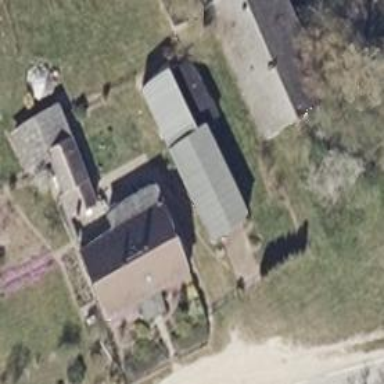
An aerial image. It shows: Cowshed building.